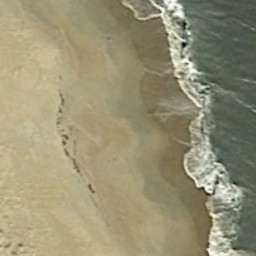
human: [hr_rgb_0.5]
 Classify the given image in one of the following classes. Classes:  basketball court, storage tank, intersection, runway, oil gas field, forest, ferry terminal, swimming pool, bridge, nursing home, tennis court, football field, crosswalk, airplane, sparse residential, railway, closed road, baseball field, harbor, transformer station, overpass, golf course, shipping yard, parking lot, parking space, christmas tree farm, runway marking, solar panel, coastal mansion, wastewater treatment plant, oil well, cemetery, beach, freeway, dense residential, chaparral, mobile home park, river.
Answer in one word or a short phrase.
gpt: beach